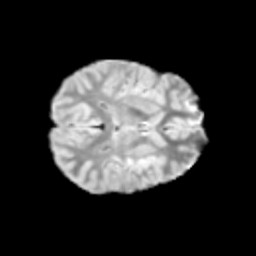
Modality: T2w
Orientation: axial
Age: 11
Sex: female
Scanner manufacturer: siemens
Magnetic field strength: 3 T
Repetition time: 3.8 s
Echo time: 0.07 s